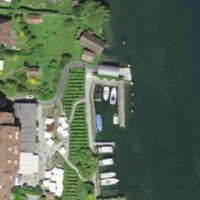
EUNIS habitat code: 14
Species observed at this site:
Bucephala clangula
Podiceps cristatus
Mergus merganser